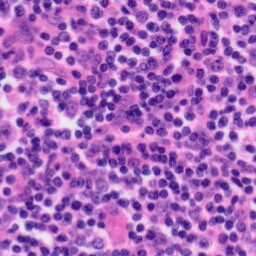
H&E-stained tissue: Tonsil